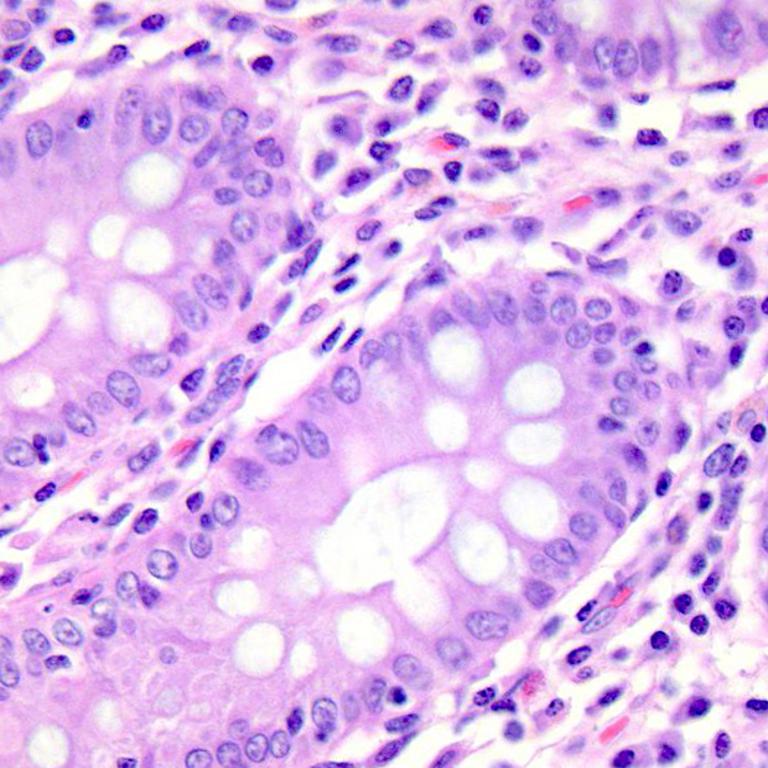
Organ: colon
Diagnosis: benign